Field crop: tomato
Growth stage: 1
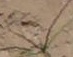
Species: cyperus